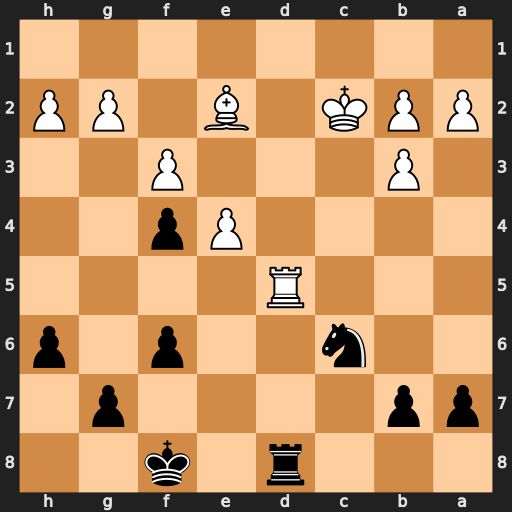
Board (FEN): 3r1k2/pp4p1/2n2p1p/3R4/4Pp2/1P3P2/PPK1B1PP/8
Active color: b
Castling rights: -
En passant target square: -
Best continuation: Nb4+ Kc3 Nxd5+